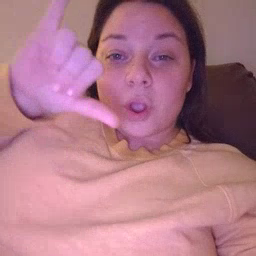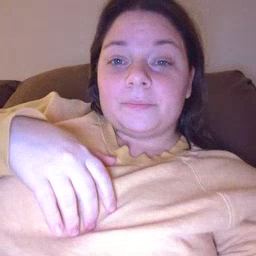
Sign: backyard